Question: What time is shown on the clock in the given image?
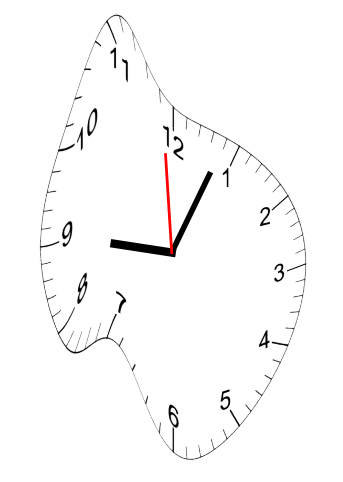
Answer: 09:03:59